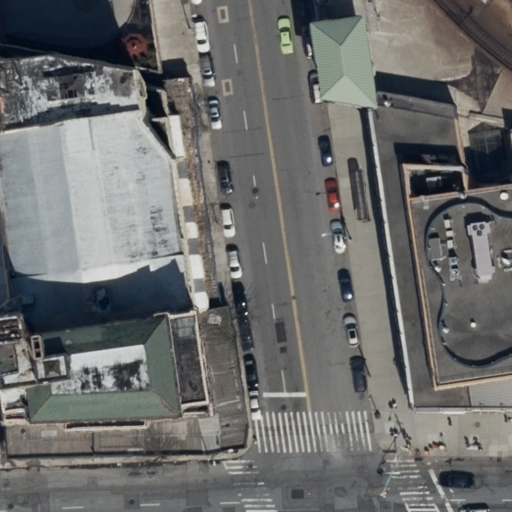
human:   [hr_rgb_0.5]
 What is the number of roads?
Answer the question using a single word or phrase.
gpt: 3

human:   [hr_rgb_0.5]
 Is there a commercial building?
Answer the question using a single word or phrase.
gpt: no

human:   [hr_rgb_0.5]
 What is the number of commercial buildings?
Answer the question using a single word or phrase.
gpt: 0

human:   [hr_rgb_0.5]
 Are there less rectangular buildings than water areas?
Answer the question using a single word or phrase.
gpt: no

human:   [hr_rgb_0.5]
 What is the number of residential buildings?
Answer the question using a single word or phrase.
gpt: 3

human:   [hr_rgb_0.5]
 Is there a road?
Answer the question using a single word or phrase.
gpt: yes

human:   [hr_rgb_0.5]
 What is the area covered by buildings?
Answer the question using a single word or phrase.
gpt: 4078m2

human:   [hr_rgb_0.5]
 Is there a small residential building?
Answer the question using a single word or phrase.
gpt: yes

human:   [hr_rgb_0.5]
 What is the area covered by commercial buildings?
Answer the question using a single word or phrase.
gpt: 0m2

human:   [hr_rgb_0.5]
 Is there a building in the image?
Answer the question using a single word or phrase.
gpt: yes

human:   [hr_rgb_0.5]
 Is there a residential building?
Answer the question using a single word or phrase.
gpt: yes

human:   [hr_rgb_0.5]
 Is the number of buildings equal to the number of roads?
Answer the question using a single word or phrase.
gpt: yes

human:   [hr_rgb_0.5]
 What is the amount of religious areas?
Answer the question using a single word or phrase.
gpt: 0

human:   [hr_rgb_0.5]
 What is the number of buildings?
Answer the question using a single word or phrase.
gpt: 3

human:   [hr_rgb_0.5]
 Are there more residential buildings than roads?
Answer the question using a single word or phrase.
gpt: no

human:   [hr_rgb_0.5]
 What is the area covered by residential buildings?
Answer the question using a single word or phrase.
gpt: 4078m2

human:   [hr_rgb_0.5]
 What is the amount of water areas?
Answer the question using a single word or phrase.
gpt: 0

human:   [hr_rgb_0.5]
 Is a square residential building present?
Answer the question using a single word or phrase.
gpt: no

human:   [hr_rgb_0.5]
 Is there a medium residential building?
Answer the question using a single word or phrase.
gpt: no

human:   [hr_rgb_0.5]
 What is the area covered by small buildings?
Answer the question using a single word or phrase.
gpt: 0m2

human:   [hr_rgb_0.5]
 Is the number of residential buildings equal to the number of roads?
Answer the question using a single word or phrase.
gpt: yes

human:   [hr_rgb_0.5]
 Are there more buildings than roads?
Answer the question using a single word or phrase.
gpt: no

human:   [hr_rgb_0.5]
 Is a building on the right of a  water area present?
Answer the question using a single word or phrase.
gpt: no

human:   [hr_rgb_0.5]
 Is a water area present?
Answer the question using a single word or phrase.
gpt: no

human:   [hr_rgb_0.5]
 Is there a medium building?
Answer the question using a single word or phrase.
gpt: no

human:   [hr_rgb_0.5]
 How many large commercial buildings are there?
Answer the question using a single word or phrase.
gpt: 0

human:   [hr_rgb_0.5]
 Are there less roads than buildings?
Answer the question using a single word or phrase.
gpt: no

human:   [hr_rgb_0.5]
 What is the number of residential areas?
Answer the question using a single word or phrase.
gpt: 0

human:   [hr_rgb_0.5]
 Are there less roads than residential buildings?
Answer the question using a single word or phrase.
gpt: no

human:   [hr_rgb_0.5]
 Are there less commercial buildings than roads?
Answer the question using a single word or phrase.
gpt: yes

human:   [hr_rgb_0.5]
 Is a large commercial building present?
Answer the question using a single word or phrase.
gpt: no

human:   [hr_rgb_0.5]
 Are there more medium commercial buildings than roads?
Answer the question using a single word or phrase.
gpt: no

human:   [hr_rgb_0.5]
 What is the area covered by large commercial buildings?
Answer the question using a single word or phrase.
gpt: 0m2

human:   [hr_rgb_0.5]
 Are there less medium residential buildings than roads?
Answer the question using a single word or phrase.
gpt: yes

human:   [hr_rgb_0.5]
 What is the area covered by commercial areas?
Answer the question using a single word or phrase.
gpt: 0m2

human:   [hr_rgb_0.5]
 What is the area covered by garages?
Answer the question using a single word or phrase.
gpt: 0m2

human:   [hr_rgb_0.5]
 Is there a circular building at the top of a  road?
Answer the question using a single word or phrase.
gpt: no

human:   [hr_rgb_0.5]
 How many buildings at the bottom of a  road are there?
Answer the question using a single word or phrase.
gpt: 1

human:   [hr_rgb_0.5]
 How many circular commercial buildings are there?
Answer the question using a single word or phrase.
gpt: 0

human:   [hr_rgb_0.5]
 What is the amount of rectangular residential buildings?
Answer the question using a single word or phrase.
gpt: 2

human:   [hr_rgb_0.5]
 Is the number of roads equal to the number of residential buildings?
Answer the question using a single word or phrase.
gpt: yes

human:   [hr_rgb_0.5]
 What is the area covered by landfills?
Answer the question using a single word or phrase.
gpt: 0m2

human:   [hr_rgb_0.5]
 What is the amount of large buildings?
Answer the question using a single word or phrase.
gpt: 2

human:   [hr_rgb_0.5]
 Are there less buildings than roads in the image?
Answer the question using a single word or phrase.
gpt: no

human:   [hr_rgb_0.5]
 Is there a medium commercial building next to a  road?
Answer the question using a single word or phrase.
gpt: no

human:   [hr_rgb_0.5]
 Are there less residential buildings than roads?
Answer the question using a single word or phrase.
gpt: no

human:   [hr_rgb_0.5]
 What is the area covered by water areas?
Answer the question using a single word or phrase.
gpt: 0m2

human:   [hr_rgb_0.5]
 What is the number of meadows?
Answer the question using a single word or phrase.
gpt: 0

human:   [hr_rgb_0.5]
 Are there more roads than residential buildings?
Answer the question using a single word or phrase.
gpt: no

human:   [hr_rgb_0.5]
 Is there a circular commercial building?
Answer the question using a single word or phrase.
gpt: no

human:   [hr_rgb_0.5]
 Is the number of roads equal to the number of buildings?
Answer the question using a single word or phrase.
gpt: yes

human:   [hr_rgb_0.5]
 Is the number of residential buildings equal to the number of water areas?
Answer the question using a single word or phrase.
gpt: no

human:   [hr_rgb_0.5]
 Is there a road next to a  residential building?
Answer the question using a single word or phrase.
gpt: yes

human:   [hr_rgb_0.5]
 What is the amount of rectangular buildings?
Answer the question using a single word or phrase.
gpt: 2

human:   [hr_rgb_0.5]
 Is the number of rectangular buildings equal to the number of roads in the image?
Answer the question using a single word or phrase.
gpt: no

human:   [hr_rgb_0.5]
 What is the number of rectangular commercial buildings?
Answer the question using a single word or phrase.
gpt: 0

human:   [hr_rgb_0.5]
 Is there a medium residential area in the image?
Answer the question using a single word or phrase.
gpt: no

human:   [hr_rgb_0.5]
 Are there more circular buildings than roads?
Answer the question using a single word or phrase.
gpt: no

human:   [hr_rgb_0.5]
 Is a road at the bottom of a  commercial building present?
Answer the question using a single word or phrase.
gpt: no

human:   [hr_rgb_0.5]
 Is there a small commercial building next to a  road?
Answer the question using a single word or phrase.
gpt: no

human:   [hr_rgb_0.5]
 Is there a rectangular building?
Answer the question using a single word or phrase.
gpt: yes

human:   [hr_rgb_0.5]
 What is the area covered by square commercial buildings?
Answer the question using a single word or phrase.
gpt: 0m2

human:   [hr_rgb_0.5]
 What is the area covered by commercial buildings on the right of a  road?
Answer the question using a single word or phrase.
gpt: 0m2

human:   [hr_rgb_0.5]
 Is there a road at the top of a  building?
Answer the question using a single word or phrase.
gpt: no